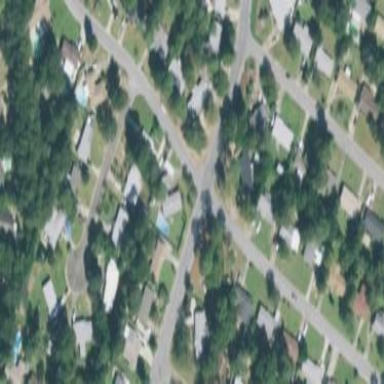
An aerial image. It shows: Residential area consisting of single-family homes.